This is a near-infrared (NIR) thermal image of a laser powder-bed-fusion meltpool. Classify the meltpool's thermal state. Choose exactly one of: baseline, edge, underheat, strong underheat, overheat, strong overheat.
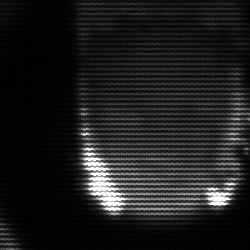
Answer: baseline